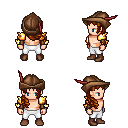
a pixel art fantasy rpg character, male body template, human, light skin, gold arm armor, white pants, brunette right-swept hairstyle, leather cap, leather bracers, brown shoes, four views (front, back, left, right), 2x2 character sprite sheet, small pixel art, hard edges, no anti-aliasing